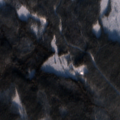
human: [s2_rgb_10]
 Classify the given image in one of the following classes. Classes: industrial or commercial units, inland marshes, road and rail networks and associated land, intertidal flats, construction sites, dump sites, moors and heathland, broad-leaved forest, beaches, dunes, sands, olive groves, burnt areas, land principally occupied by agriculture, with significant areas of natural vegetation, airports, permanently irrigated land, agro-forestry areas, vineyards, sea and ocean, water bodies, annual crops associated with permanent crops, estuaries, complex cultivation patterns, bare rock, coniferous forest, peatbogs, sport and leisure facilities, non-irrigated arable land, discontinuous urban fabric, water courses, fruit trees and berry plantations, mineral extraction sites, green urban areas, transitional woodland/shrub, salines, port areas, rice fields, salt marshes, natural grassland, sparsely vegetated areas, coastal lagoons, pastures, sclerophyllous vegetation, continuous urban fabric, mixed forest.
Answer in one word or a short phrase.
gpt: coniferous forest, transitional woodland/shrub